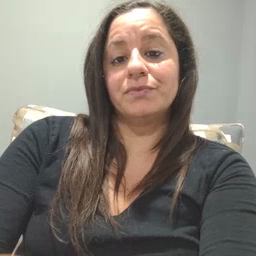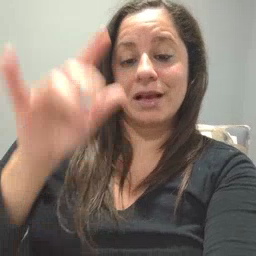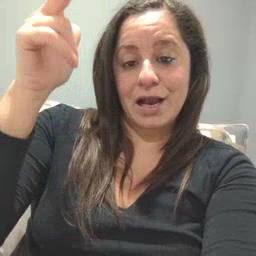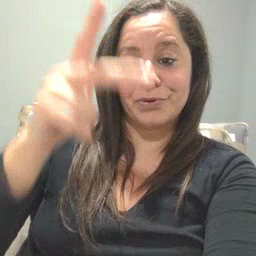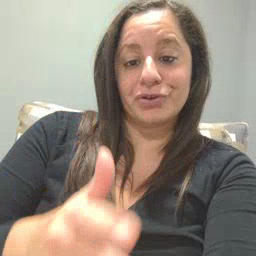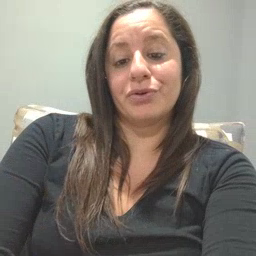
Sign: helicopter